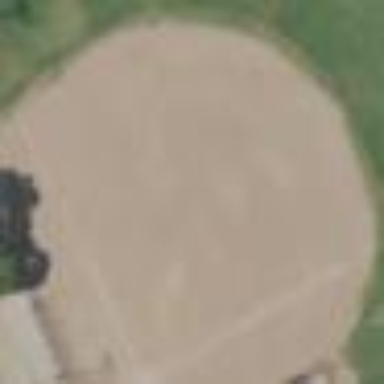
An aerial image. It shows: Baseball pitch for leisure land activities.